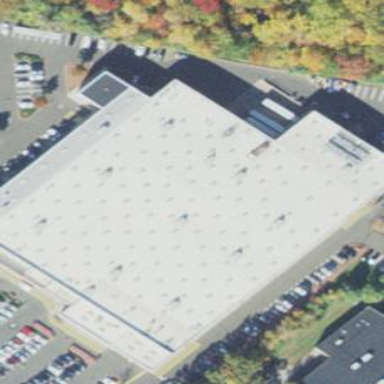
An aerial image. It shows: Wholesale shop building.